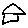
Label: house